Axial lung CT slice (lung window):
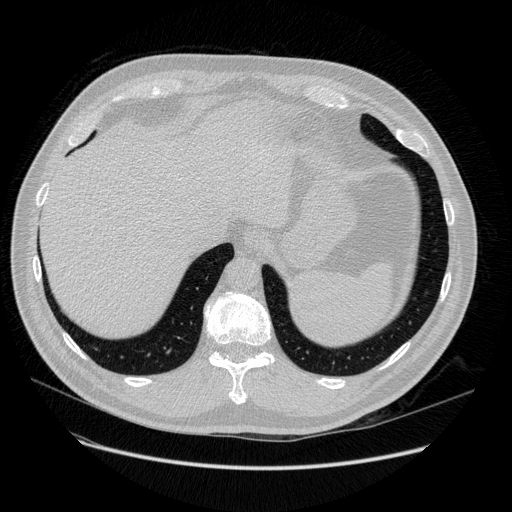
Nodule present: no